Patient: sex F, age 35
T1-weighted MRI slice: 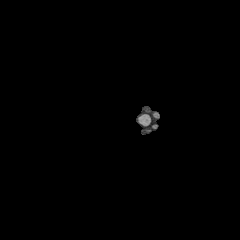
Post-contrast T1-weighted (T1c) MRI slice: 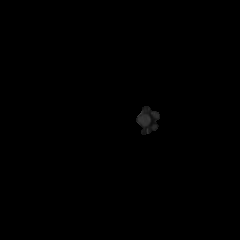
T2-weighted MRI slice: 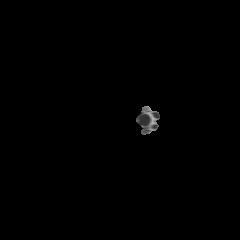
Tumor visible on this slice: no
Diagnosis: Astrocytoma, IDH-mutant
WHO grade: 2